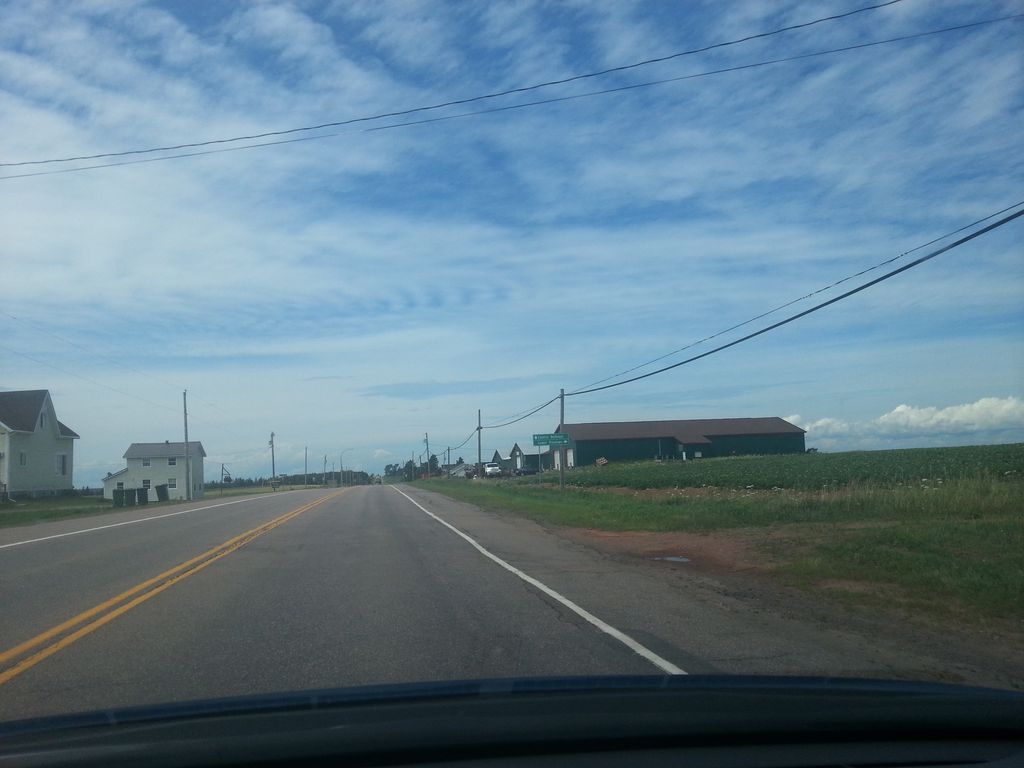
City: charlottetown